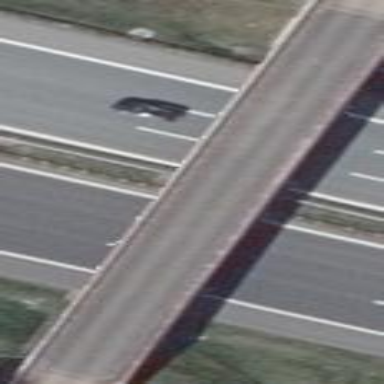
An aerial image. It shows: Bridge with beam structure.